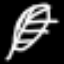
Label: leaf